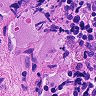
Metastatic tissue present: no